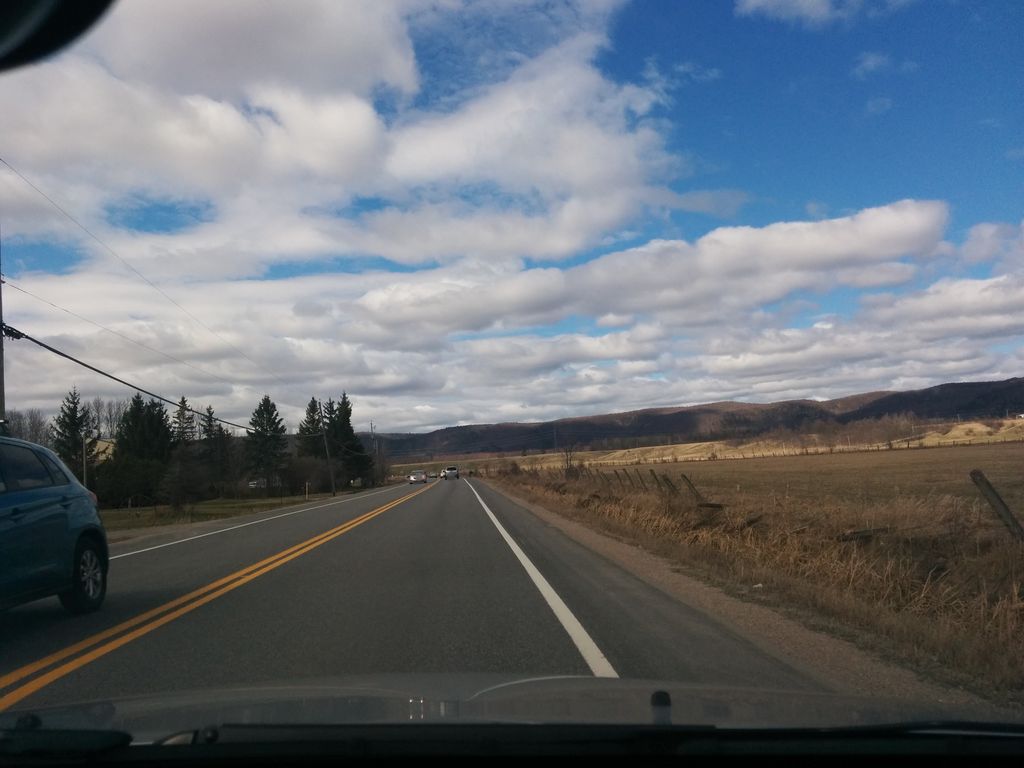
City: ottawa-gatineau